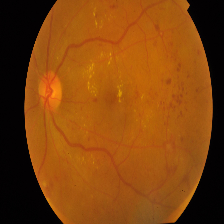
Diabetic retinopathy grade: Proliferative DR